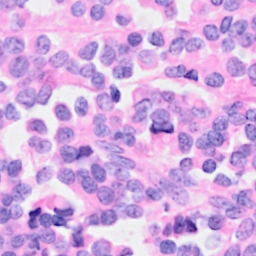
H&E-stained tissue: Breast